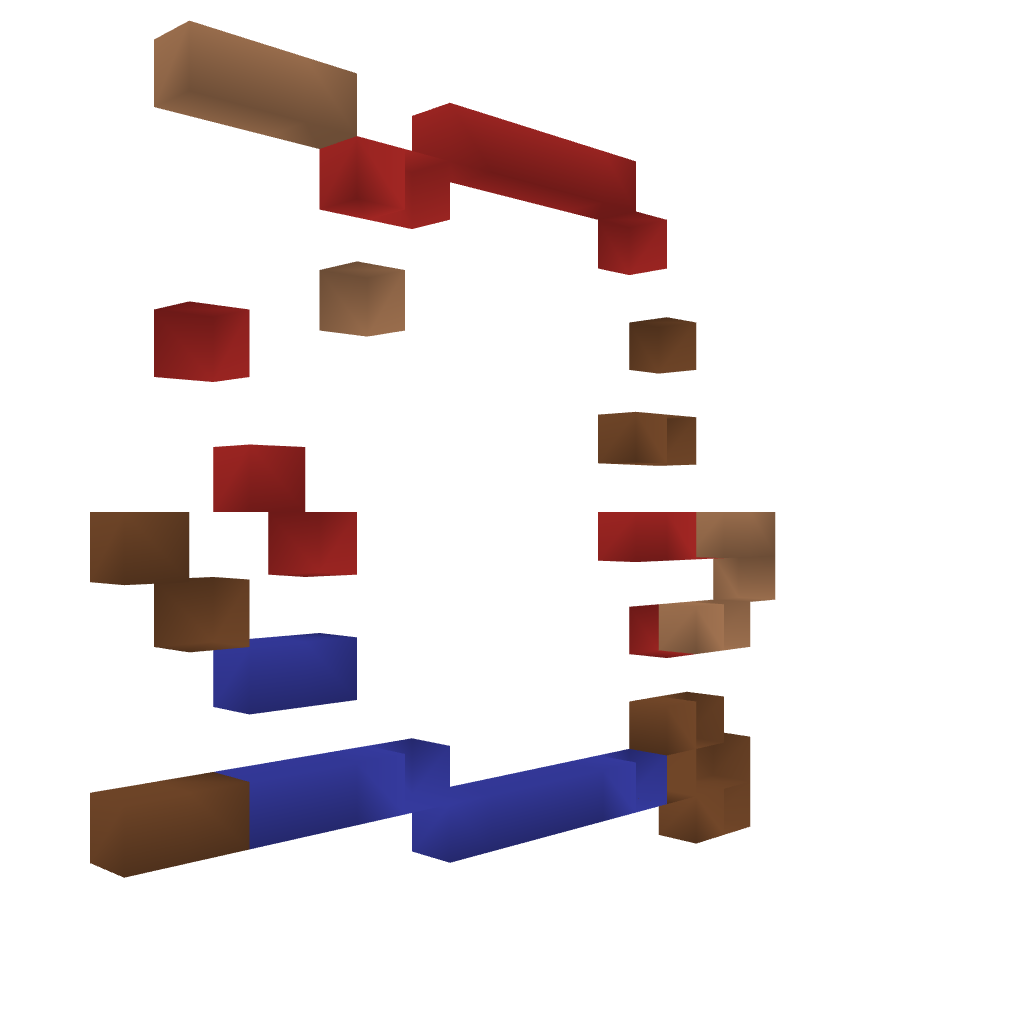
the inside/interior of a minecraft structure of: Super Mario 8-Bit Style [Jumping]